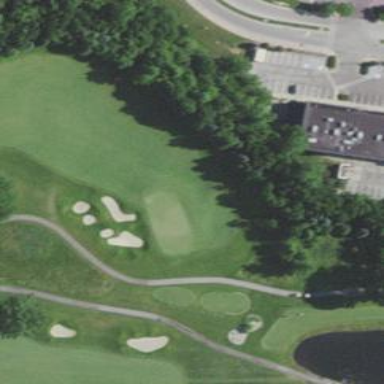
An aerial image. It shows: View of golf hole.